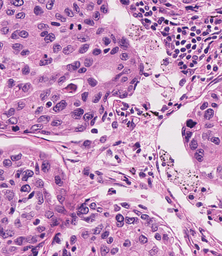
Tumor epithelial tissue: yes
Tumor-associated stroma tissue: yes
Normal tissue: no